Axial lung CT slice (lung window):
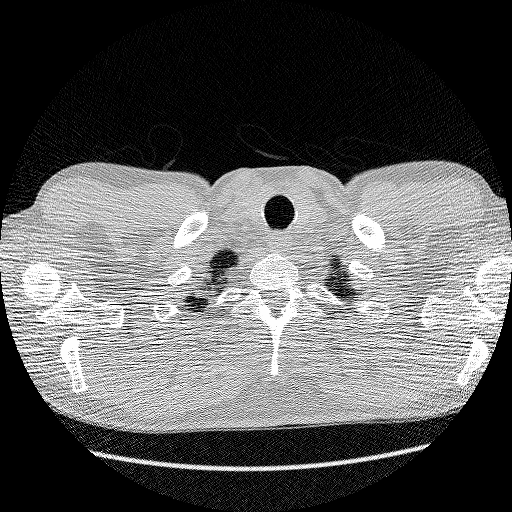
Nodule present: no